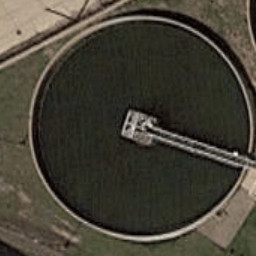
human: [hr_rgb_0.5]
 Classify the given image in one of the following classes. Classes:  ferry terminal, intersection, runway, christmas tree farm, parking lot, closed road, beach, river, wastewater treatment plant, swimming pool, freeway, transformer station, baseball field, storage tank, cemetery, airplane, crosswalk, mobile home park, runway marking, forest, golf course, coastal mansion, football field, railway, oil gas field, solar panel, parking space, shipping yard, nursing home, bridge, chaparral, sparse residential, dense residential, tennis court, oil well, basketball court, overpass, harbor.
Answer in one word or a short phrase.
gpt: wastewater treatment plant